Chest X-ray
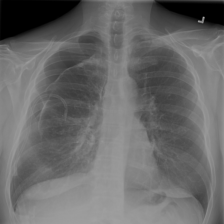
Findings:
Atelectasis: negative
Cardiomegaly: negative
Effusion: positive
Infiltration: negative
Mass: negative
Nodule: negative
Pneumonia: negative
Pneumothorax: positive
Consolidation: negative
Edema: negative
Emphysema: negative
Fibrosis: negative
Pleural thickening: negative
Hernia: negative